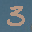
Label: 3